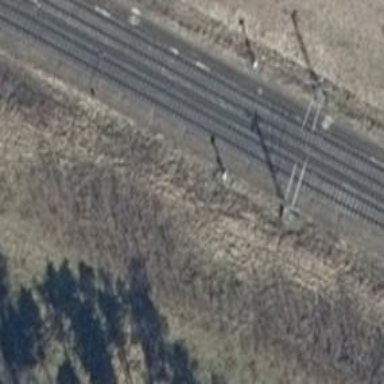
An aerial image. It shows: Railway signal.